Question: I am working on a project where I am trying to
So I went on to extend the RTP header with a unix time stamp
I've received the packets now and from them. However, I am doing something wrong in the decoding process as you can see in the screenshot. On the left, is the time I decoded from the packet, and on the right is the time of arrival. Please ignore the picture in the corner of my hand. (And sorry for the large resolution, not sure how to resize the image on SO.

I've converted the bytes to hex in order to try to debug the ginormous numbers I was getting when converting my byte array to a long. And I haven't noticed many clues, except for the consistent "41" in my hex values and "14" in my long values.
I'm currently out of ideas as to how to fix this.
I'm using someone else's code to generate the bytes I'm putting in the packets, he uses this code to put the SSRC in the header (which is also 64-bits).
'''
private void setLong(byte[] buffer, long n, int begin, int end) {
for (end--; end >= begin; end--) {
buffer[end] = (byte) (n % 256);
n >>= 8;
}
}
'''
And my code utilizing the above method:
'''
public void setUnixTime() {
for (int i=0;i<mBufferCount;i++) {
setLong(mBuffers[i], System.currentTimeMillis(),13,20);
}
}
'''
I'm also interested in people's thoughts on calculating lag over RTP in this way (setting unix time on packets and comparing that time to time of arrival).
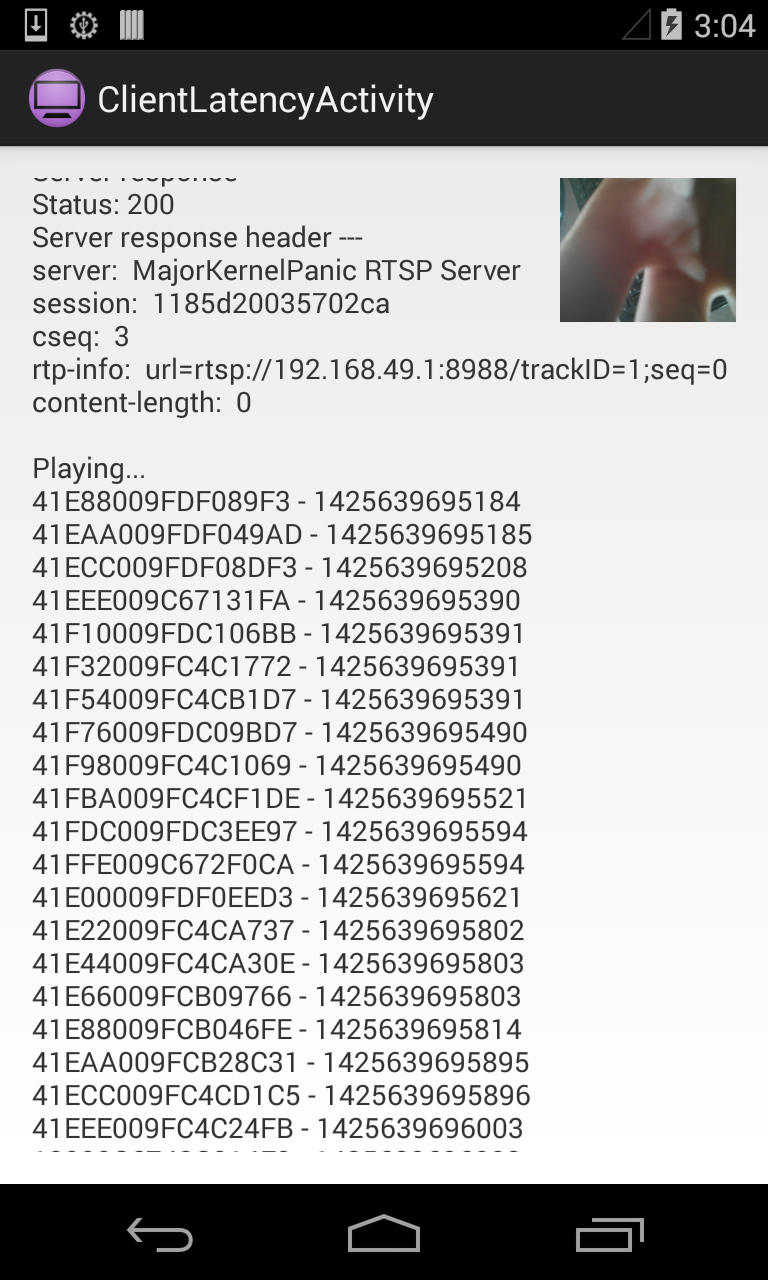
Answer: Everything above was done right. The reason I was getting incorrect values was because the packetizer for the Libstreaming library was overwriting my extended header. I had to manually adjust the header size in the library code in order to extend it.